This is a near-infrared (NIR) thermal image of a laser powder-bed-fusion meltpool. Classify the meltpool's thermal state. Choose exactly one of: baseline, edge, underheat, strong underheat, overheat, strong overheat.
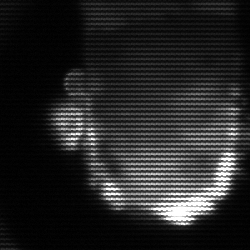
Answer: baseline